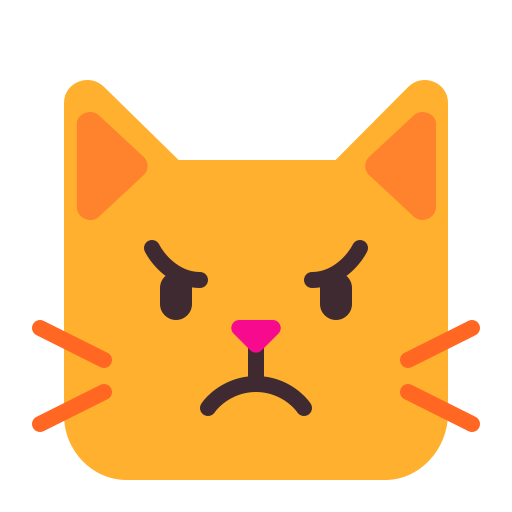
pouting cat flat